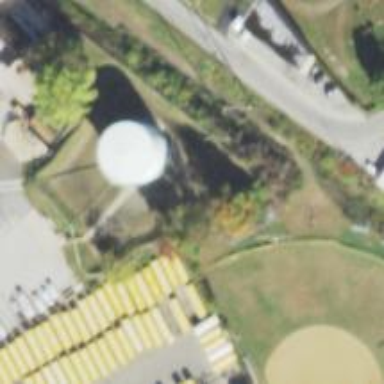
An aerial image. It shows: Storage tank with man-made structure.